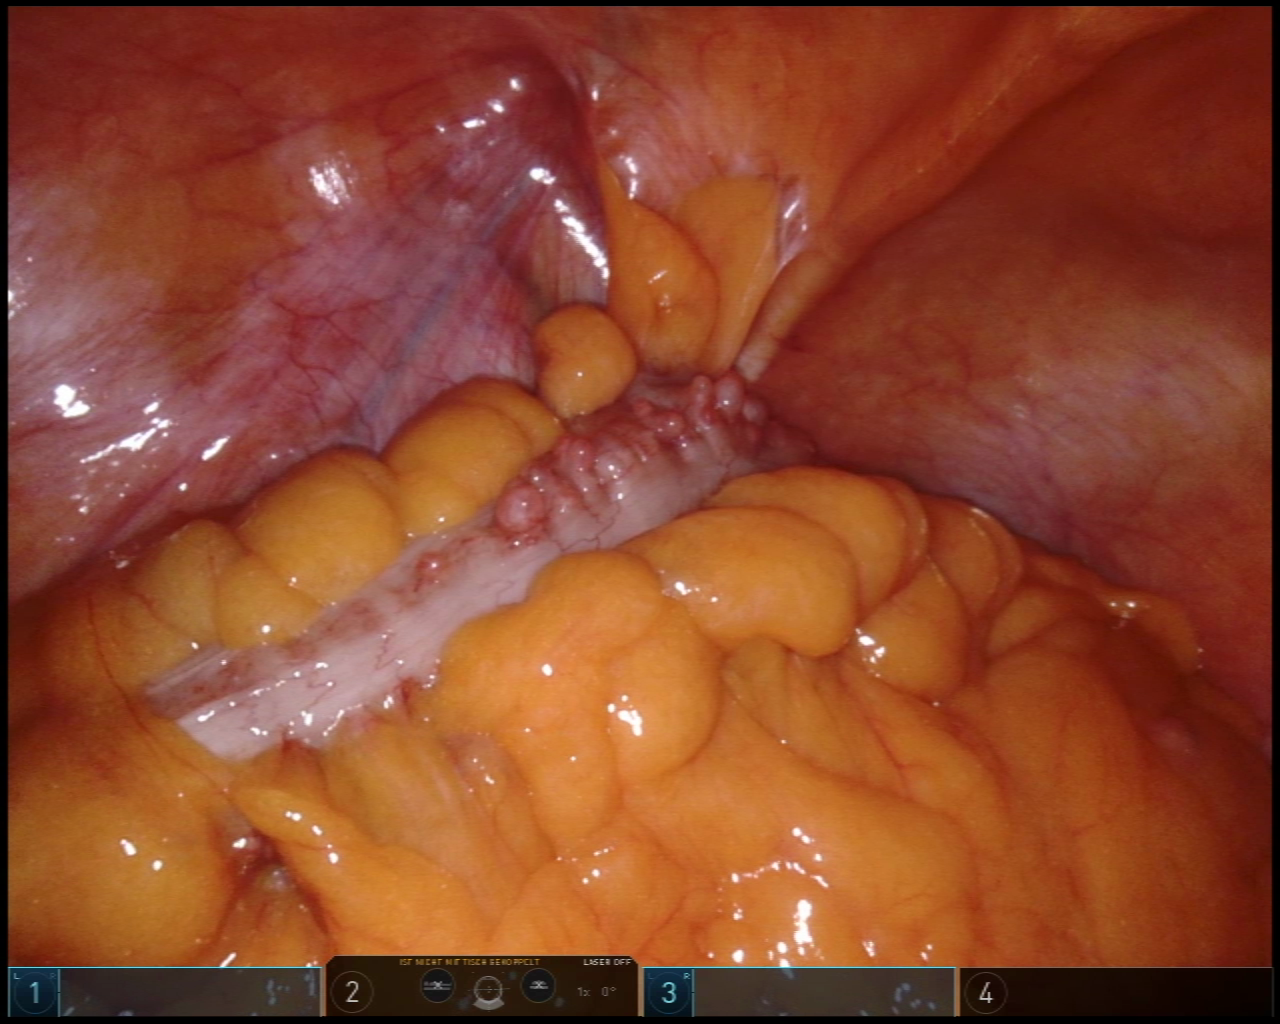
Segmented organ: colon
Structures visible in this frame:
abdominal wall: yes
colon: yes
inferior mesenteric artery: no
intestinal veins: no
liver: no
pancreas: no
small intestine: no
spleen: no
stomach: no
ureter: no
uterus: no
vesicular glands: no